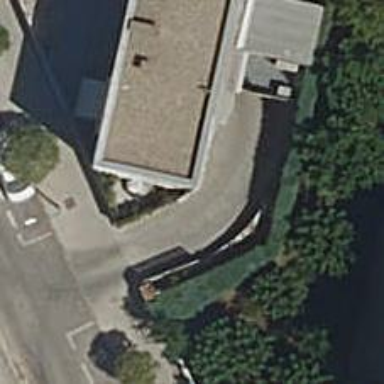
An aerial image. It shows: Retaining wall.